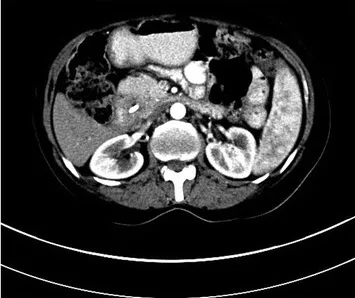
Arterial phase CT scan of a 54-year-old woman shows a high-density stent in the bile duct and a hypodense tumoral lesion in the periampullary region.
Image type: radiology (ct)